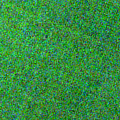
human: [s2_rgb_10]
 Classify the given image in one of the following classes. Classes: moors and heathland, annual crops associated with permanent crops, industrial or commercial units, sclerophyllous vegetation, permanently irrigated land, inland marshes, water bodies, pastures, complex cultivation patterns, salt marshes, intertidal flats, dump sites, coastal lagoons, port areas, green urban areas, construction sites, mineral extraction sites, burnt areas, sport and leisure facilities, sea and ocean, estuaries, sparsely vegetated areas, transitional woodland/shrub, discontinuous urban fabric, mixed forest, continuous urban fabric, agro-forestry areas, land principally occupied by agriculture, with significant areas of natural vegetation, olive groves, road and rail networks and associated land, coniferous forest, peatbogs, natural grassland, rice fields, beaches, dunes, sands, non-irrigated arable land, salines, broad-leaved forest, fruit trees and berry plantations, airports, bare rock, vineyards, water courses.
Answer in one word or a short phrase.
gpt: sea and ocean